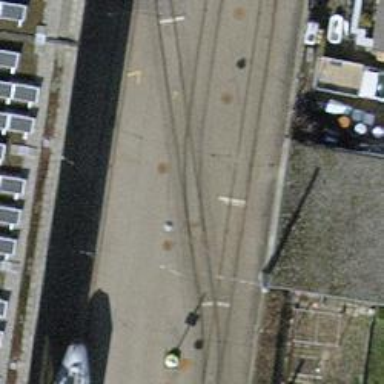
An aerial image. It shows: Tram railway with one track running through service yard. The railway is electrified with contact lines.